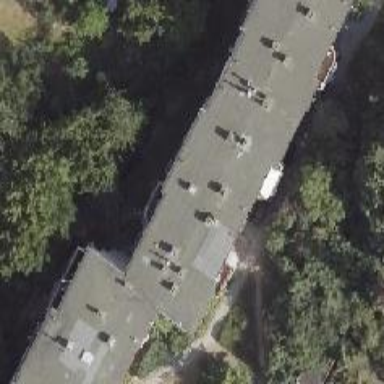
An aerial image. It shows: Flat-roofed apartment building.